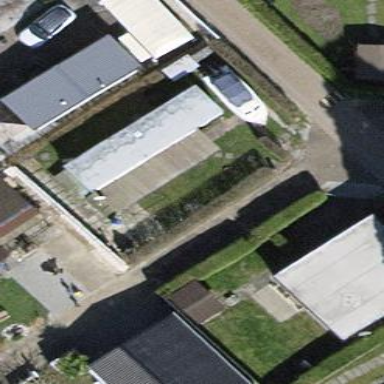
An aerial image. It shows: Static caravan.